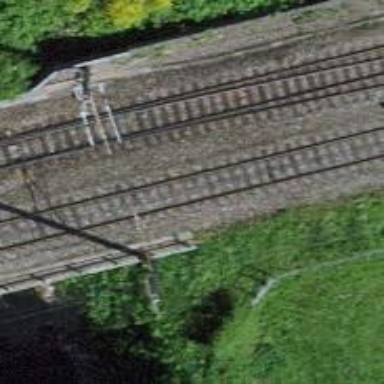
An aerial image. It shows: Single railway track with electrified contact line.